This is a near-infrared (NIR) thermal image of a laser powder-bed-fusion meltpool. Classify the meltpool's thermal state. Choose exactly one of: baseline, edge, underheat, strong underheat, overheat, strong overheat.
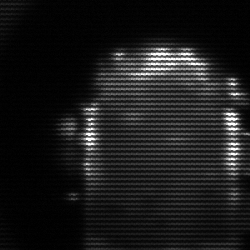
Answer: baseline